Question: I want to fit in a one bump of sine cure in this sets of data
'''
xData = np.array([1.7, 8.8, 15, 25, 35, 45, 54.8, 60, 64.7, 70])
yData = np.array([30, 20, 13.2, 6.2, 3.9, 5.2, 10, 14.8, 20, 27.5])
'''
I have successfully fitted in a parabola using scipy.optimize.curve_fit function. But I don't know how to fit a sine curve to the data.
Here's what I did so far:
'''
import numpy as np
import matplotlib.pyplot as plt
from scipy.optimize import curve_fit
import scipy.interpolate as inp
xData = np.array([1.7, 8.8, 15, 25, 35, 45, 54.8, 60, 64.7, 70])
yData = np.array([30, 20, 13.2, 6.2, 3.9, 5.2, 10, 14.8, 20, 27.5])
def model_parabola(x, a, b, c):
return a * (x - b) ** 2 + c
def model_sine(x, amp, omega, phase, c, z):
return amp * np.sin(omega * (x - z) + phase) + c
poptsin, pcovsine = curve_fit(model_sine, xData, yData, p0=[np.std(yData) *2 **0.5, 2 * np.pi, 0, np.mean(yData), 0])
popt, pcov = curve_fit(model_parabola, xData, yData, p0=[2, 3, 4])
# for parabola
aopt, bopt, copt = popt
xmodel = np.linspace(min(xData), max(xData), 100)
ymodel = model_parabola(xmodel, aopt, bopt, copt)
print(poptsin)
# for sine curve
ampopt, omegaopt, phaseopt, ccopt, zopt = poptsin
xSinModel = np.linspace(min(xData), max(xData), 100)
ySinModel = model_sine(xSinModel, ampopt, omegaopt, phaseopt, ccopt, zopt)
y_fit = model_sine(xSinModel, *poptsin)
plt.scatter(xData, yData)
plt.plot(xmodel, ymodel, 'r-')
plt.plot(xSinModel, ySinModel, 'g-')
plt.show()
'''
And this is the result:

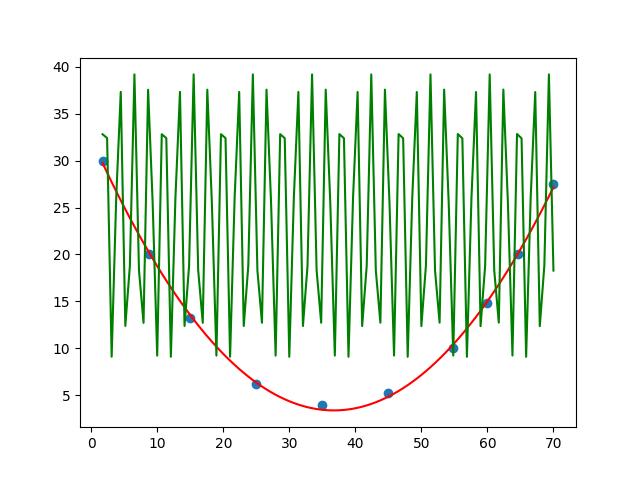
Answer: Try with the following:
'''
def model_sine(x, amp, omega, phase, offset):
return amp * np.sin(omega * x + phase) + offset
poptsin, pcovsine = curve_fit(model_sine, xData, yData,
p0=[np.max(yData) - np.min(yData), np.pi/70, 3, np.max(yData)],
maxfev=5000)
'''
You don't need both 'phase' and 'z'; one should be enough.
I needed to increase the number of allowed function evaluations ('maxfev'); this would probably not be necessary if the data was completely normalised, although it's still close enough to order of 1.
<URL>